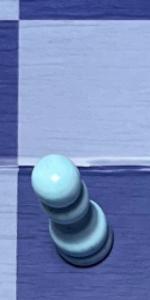
Label: Pawn_White